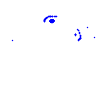
Particle: electron